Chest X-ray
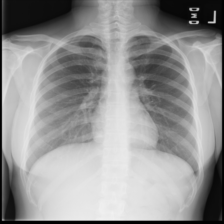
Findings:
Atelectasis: negative
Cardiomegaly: negative
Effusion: negative
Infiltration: negative
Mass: negative
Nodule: negative
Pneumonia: negative
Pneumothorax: negative
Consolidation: negative
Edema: negative
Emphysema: negative
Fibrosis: negative
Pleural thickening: negative
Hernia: negative